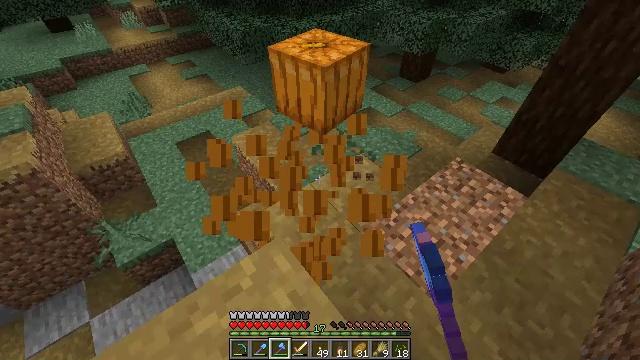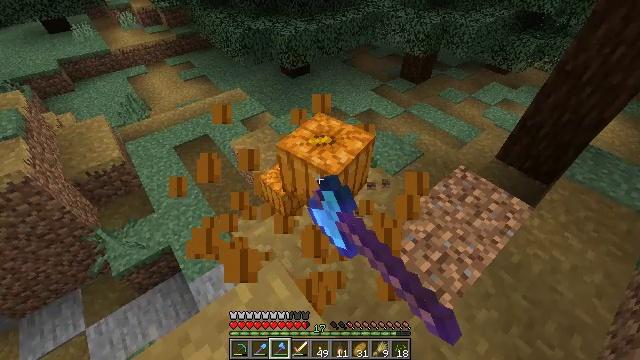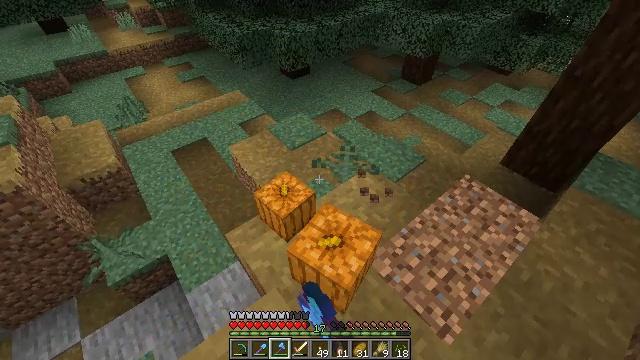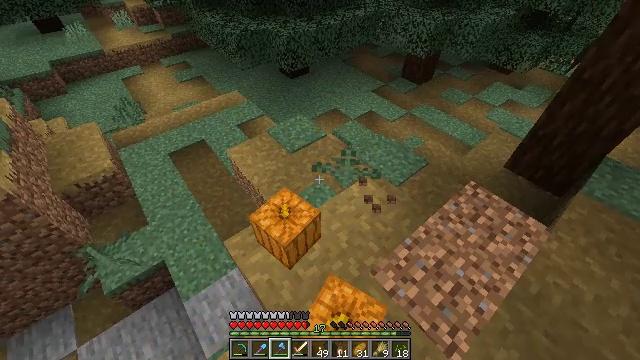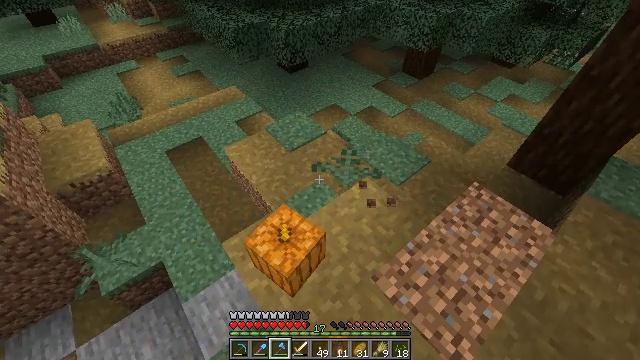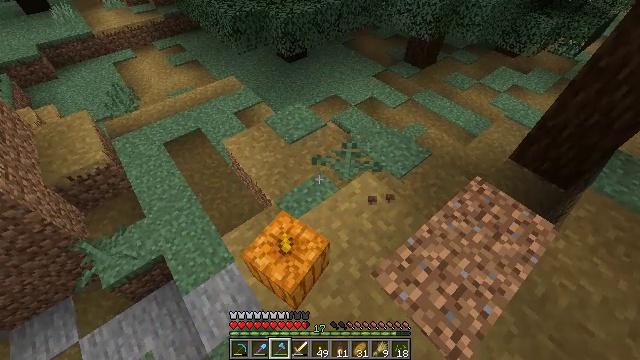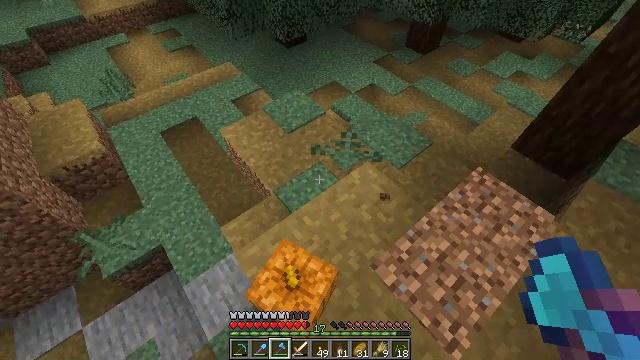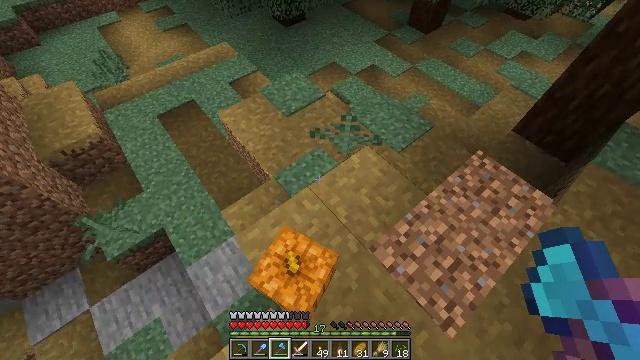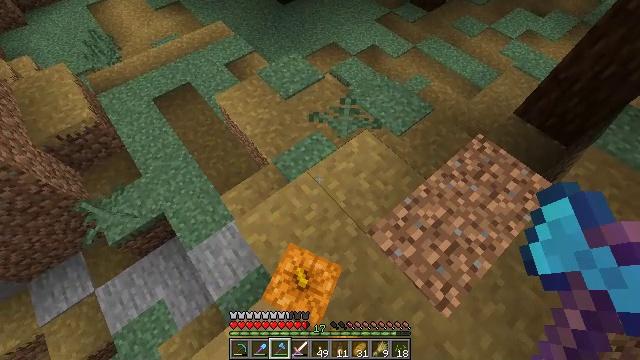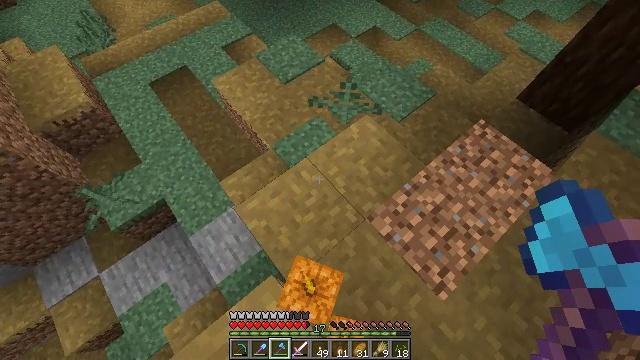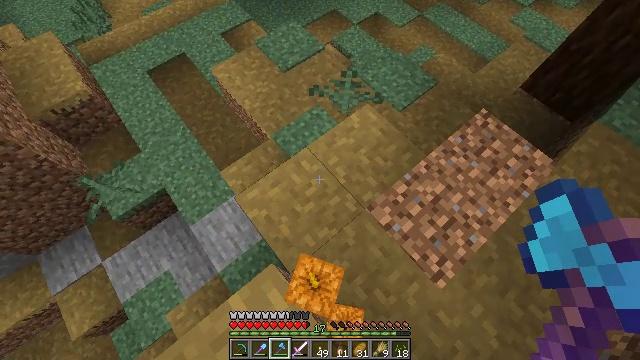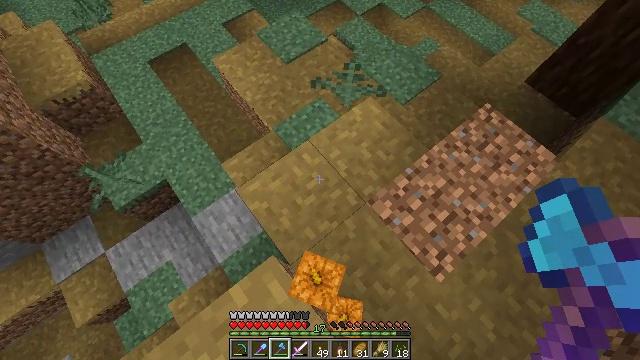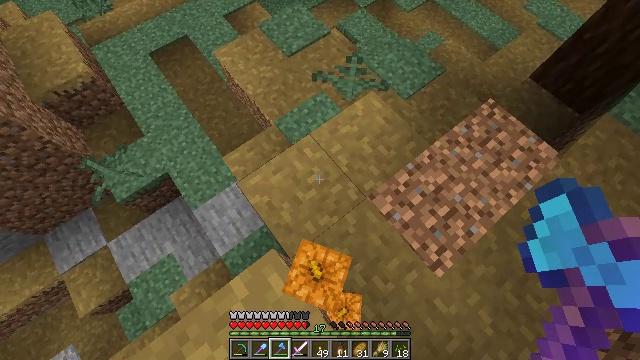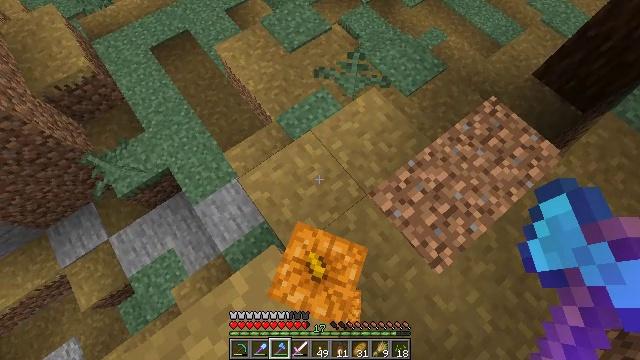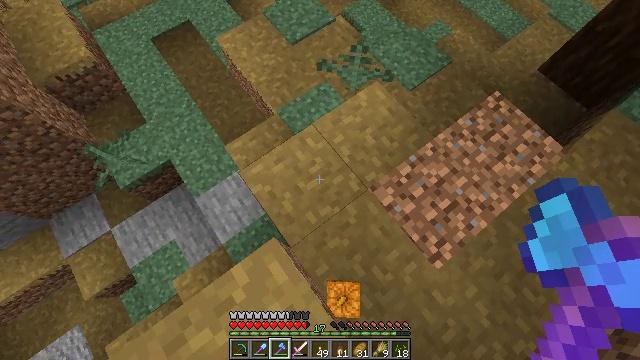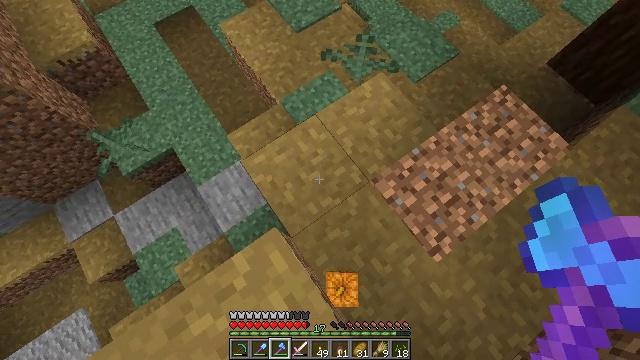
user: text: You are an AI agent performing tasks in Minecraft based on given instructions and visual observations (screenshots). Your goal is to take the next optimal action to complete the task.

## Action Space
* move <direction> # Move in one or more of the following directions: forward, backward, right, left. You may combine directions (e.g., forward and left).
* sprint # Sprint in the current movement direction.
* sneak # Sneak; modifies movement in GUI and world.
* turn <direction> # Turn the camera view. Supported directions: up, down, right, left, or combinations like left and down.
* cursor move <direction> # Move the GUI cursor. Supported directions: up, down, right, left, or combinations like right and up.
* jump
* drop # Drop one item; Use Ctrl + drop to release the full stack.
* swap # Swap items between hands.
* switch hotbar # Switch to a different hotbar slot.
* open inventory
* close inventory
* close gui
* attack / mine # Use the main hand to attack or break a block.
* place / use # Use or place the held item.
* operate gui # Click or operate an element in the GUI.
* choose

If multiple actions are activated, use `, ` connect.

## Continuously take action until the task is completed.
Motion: motion action
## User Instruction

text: Remove terracotta from the inventory.
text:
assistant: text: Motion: move forward, attack / mine
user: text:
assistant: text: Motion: move forward, attack / mine
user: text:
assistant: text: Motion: move forward, attack / mine
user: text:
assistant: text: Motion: turn down
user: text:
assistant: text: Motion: turn down
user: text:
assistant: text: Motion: turn down
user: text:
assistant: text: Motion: turn down
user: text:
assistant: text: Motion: turn down
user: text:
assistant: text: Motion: turn down
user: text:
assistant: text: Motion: turn down
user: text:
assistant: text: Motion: turn down
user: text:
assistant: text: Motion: turn down
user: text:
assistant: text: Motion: no_op
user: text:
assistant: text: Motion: turn down
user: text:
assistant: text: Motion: turn left and down
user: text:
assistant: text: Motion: turn left and down
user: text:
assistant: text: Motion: turn left and down
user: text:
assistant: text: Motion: turn left and down
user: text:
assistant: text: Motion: move right
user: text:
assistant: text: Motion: move right
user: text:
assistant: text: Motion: move right, turn left
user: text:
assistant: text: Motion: move right, turn left
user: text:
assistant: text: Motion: turn left
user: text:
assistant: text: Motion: turn left and up
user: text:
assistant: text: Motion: turn left and up
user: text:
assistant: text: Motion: turn left and up
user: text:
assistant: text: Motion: turn left and up
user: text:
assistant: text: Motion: turn left and up
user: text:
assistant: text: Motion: turn left and up
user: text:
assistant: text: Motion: turn left and up